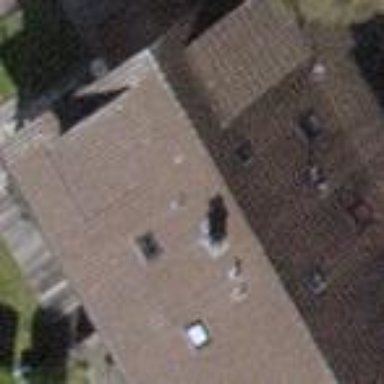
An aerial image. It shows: Building with tiled roof.